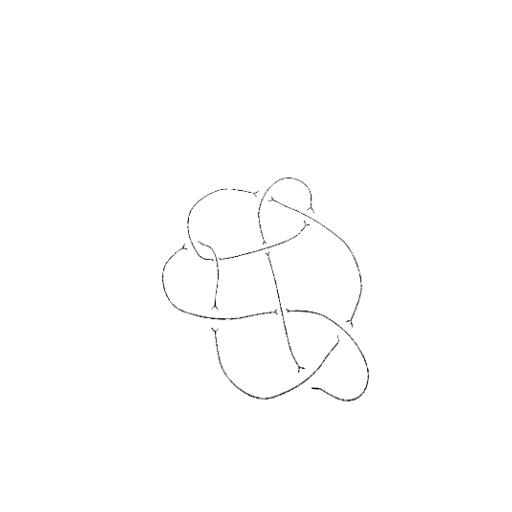
Crossing number: 9